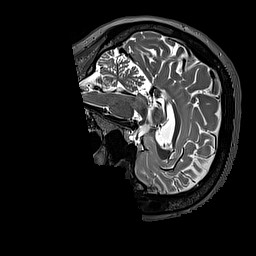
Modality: T2w
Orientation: sagittal
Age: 29
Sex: female
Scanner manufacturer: siemens
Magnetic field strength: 3 T
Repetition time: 3.2 s
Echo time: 0.567 s